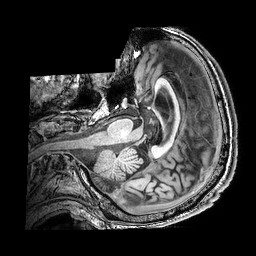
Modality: T1w
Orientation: axial
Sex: male
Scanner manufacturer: philips
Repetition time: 0.008311 s
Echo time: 0.00387 s